Field crop: maize
Growth stage: 2
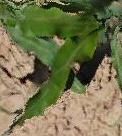
Species: maize